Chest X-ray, PA view. Patient: 50 years old, sex M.
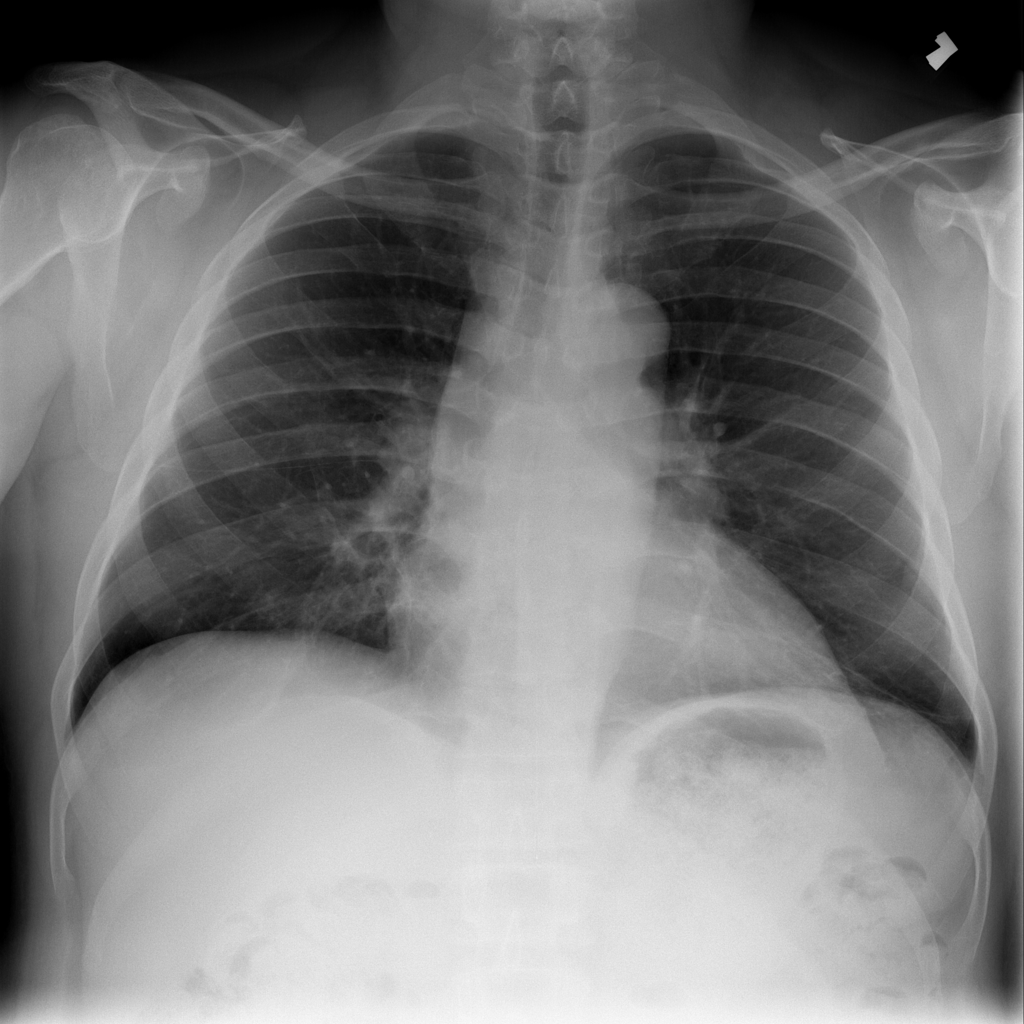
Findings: No Finding